Field crop: maize
Growth stage: 2
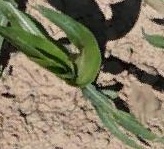
Species: maize